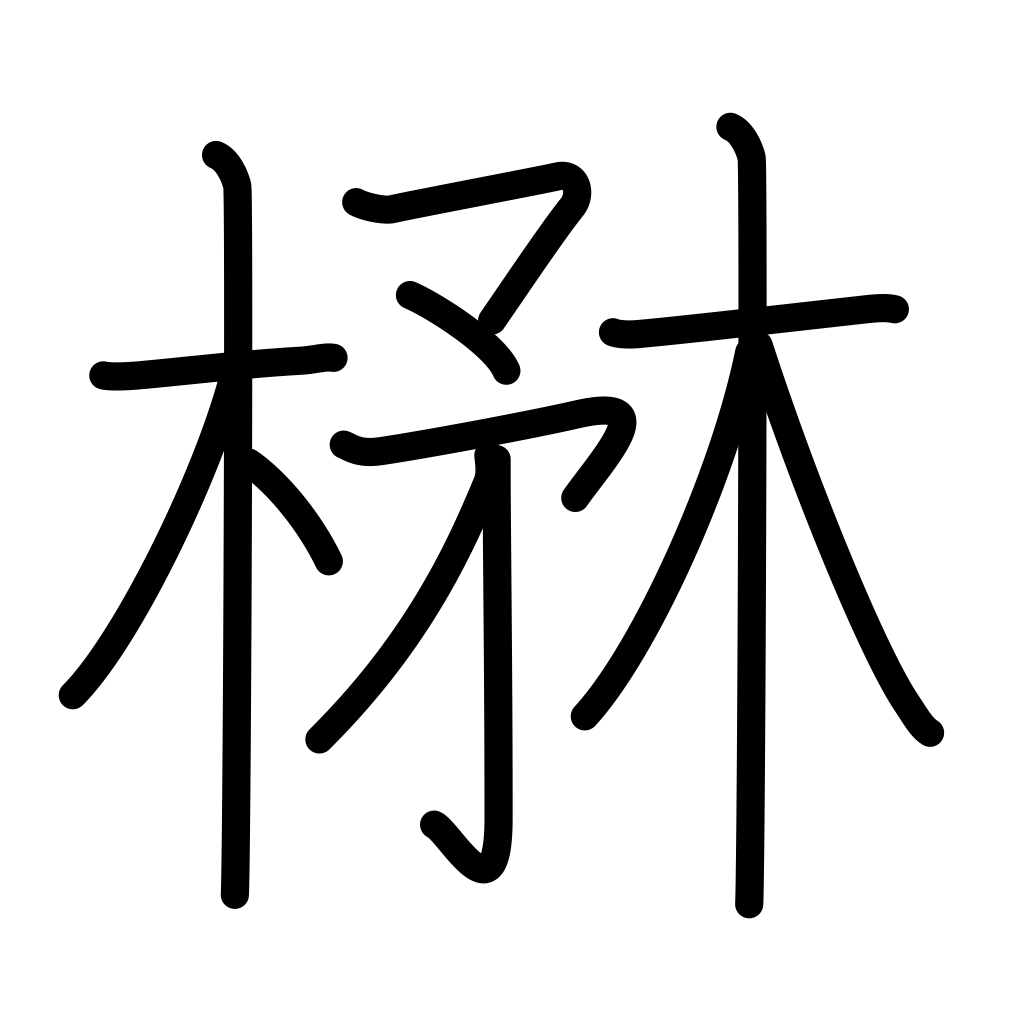
Meaning: name of plant, lush